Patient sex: M
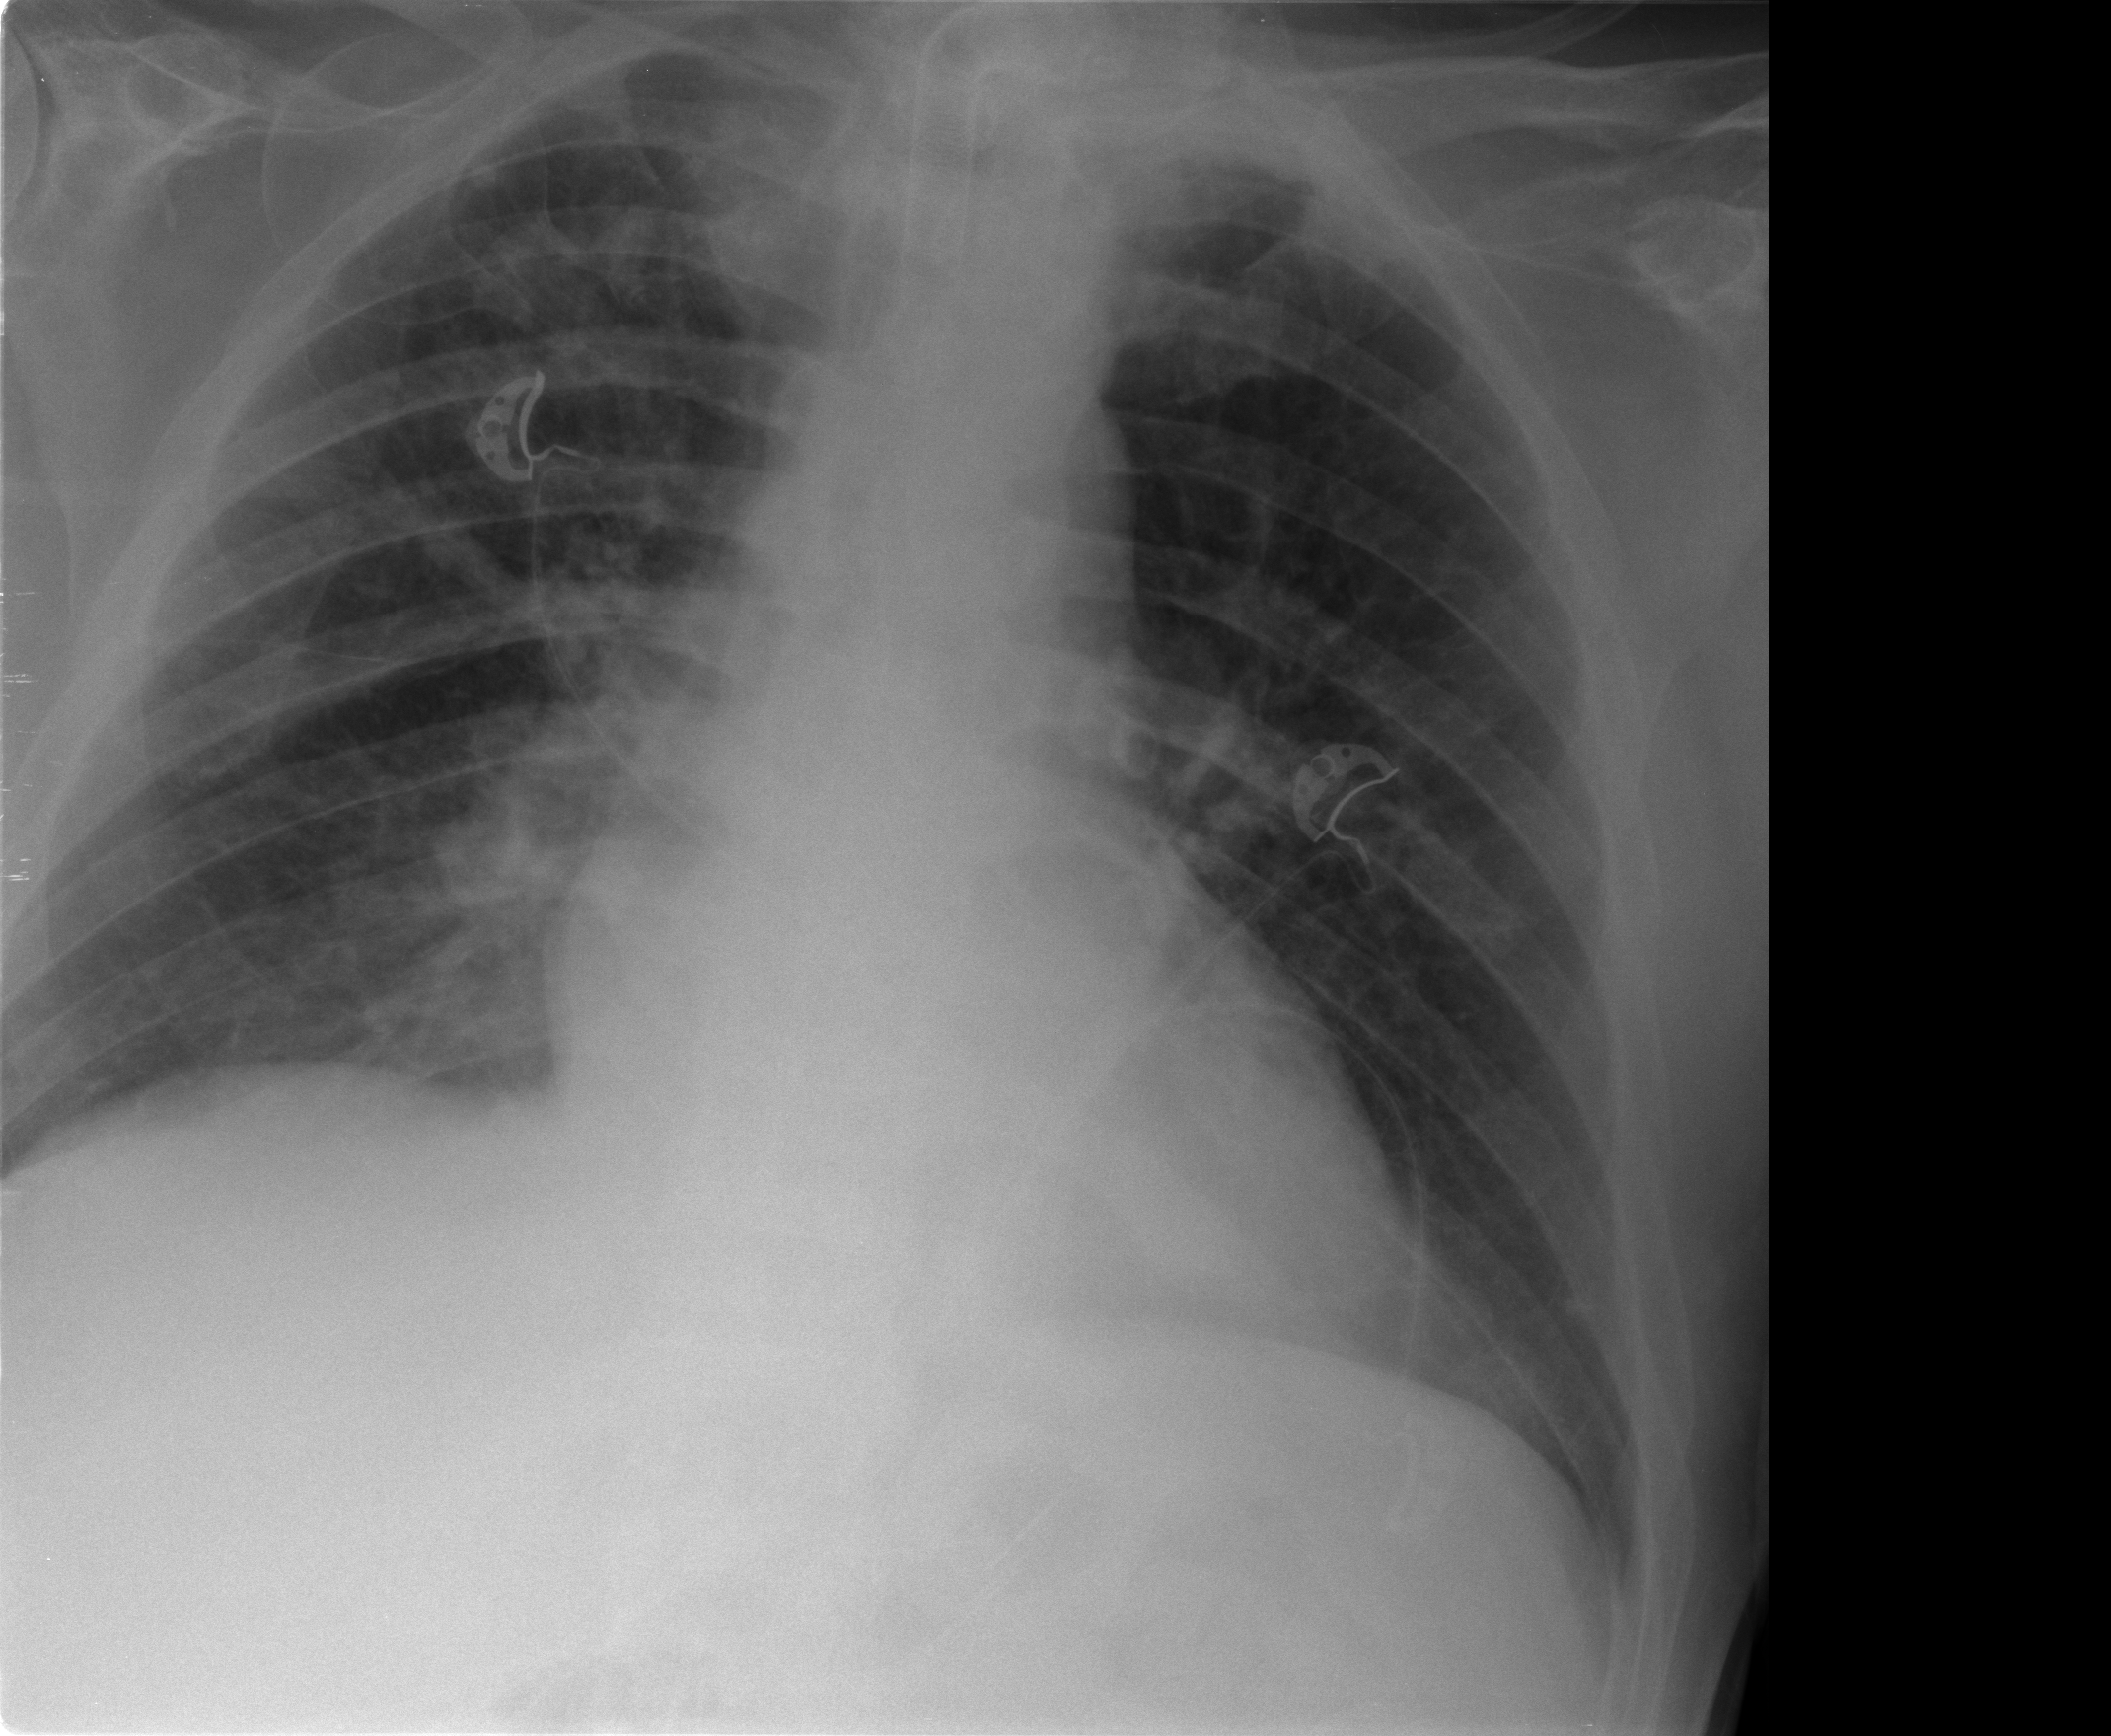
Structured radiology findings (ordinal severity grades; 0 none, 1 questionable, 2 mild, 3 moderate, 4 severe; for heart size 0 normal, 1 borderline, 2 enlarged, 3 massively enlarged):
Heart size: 0
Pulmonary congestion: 2
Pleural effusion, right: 0
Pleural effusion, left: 0
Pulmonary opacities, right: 0
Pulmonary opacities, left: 0
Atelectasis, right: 2
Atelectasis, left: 0